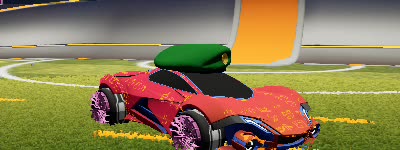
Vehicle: werewolf